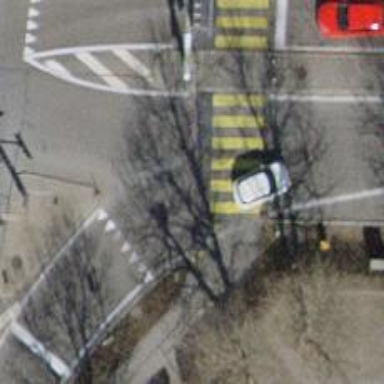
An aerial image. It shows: Crossing with traffic signals.